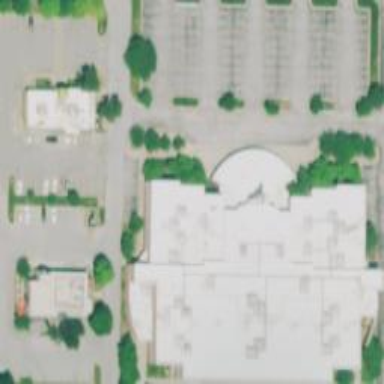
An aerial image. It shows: Fitness center located in leisure land.